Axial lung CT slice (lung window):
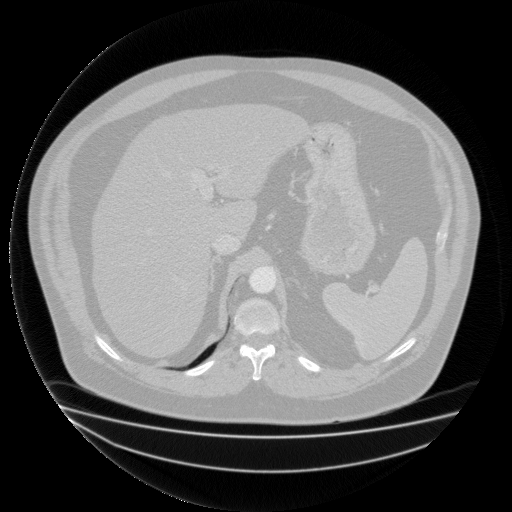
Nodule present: no